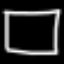
Label: square